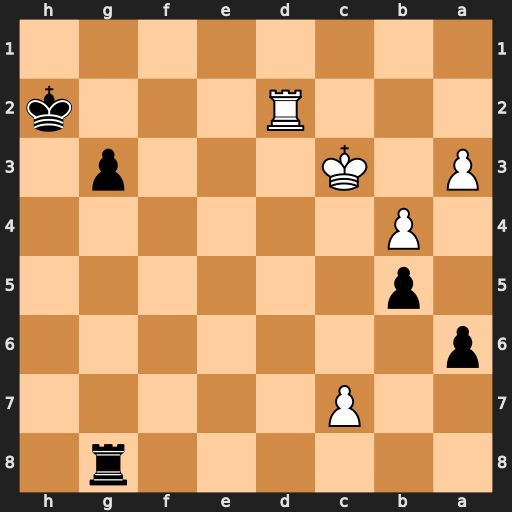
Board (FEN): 6r1/2P5/p7/1p6/1P6/P1K3p1/3R3k/8
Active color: b
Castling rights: -
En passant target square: -
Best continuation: g2 Kd4 Rc8 Kc5 Rxc7+